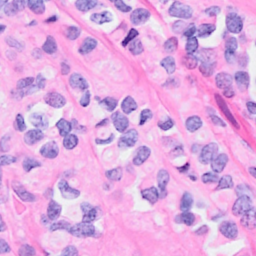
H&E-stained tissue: Breast